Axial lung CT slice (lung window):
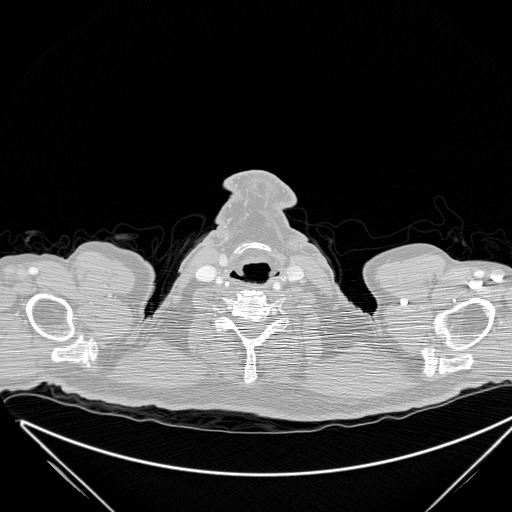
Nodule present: no